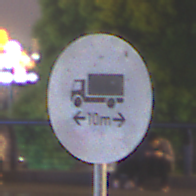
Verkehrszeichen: TatsaechlicheLaenge
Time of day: Night
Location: Outdoor (Urban)
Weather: PartlyCloudy
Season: NotSpecified
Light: Natural